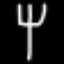
Label: fork